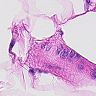
Metastatic tissue present: no